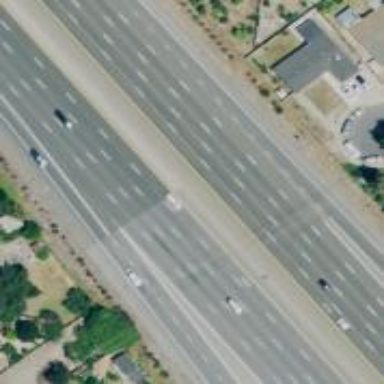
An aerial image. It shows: Motorway.